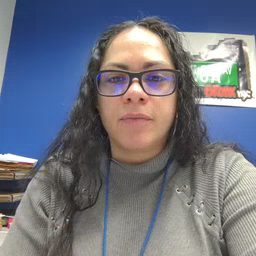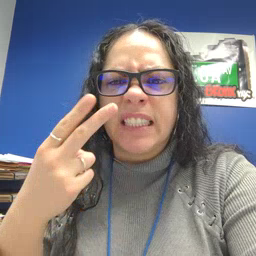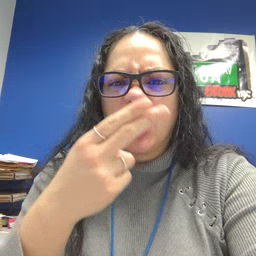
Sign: scissors